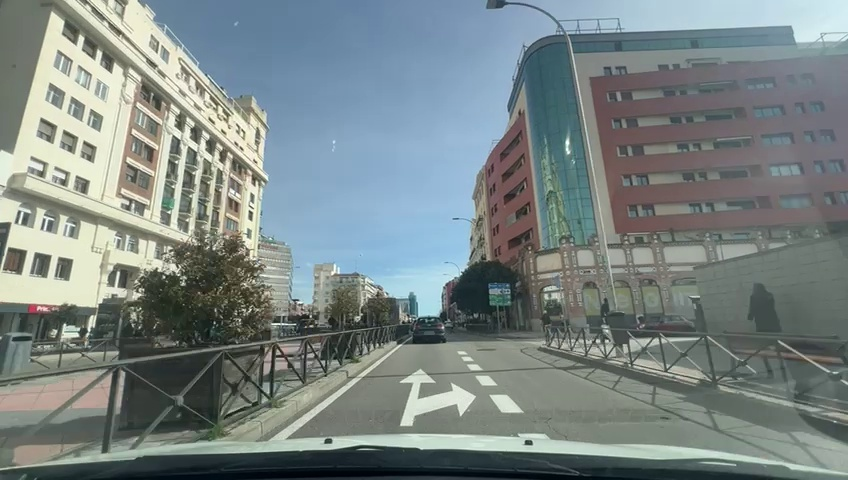
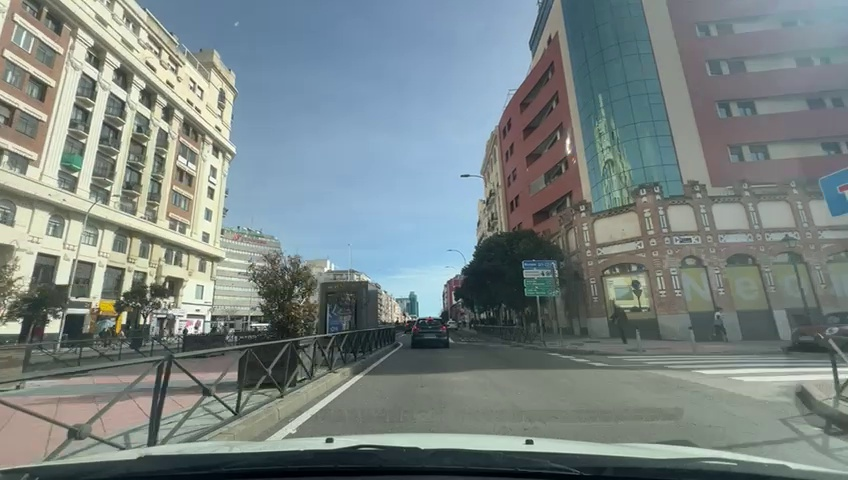
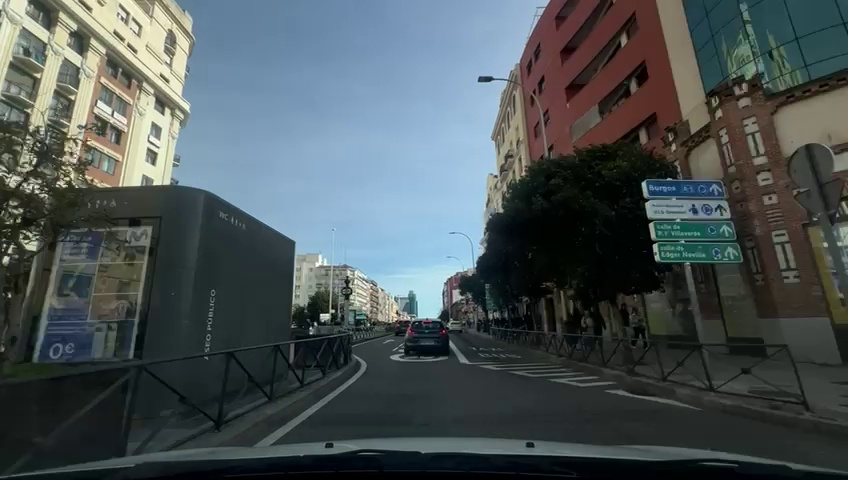
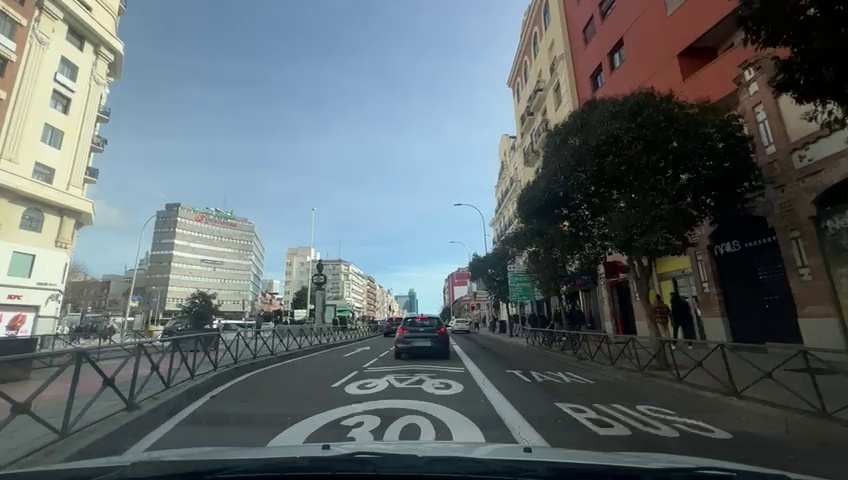
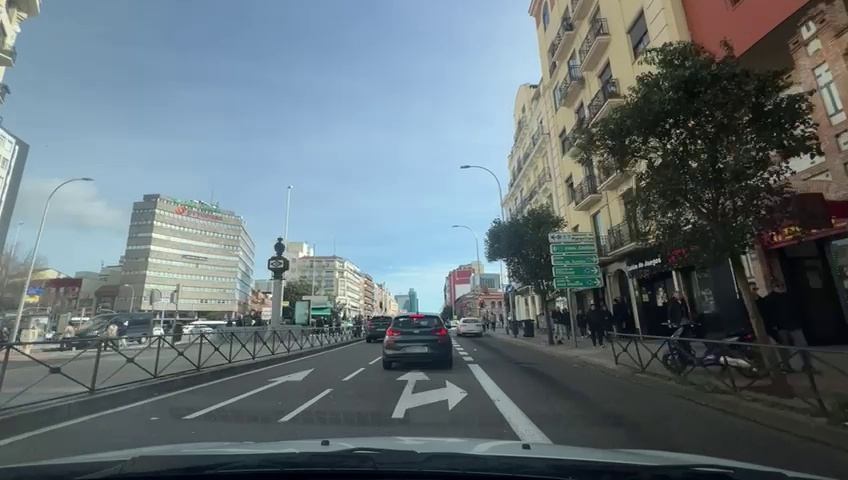
Situation: Leading braking
Question: Is there a vehicle directly ahead in the ego lane with brake lights on?
Answer: Yes
Reasoning: The vehicle ahead is stationary with active red braking lights.

Situation: Leading braking
Question: Is the distance between the ego vehicle and the vehicle ahead decreasing?
Answer: Yes
Reasoning: As the leading vehicle is stationary and the ego vehicle is still moving, the distance between them is reduced over time.

Situation: Leading braking
Question: Is either the ego vehicle or the leading vehicle stationary?
Answer: Yes
Reasoning: The leading vehicle is stationary with brake lights on.

Situation: Leading braking
Question: Is the ego vehicle decelerating due to dense traffic or congestion ahead?
Answer: Yes
Reasoning: There are multiple vehicles ahead of the ego vehicle.